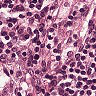
Metastatic tissue present: no